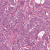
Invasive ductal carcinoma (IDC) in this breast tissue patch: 1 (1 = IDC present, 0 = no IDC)